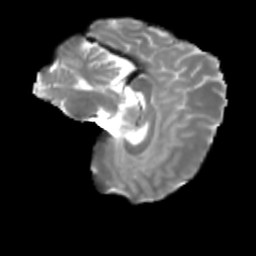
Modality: T2w
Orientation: sagittal
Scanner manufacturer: siemens
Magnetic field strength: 3 T
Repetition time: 4 s
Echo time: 0.0594 s